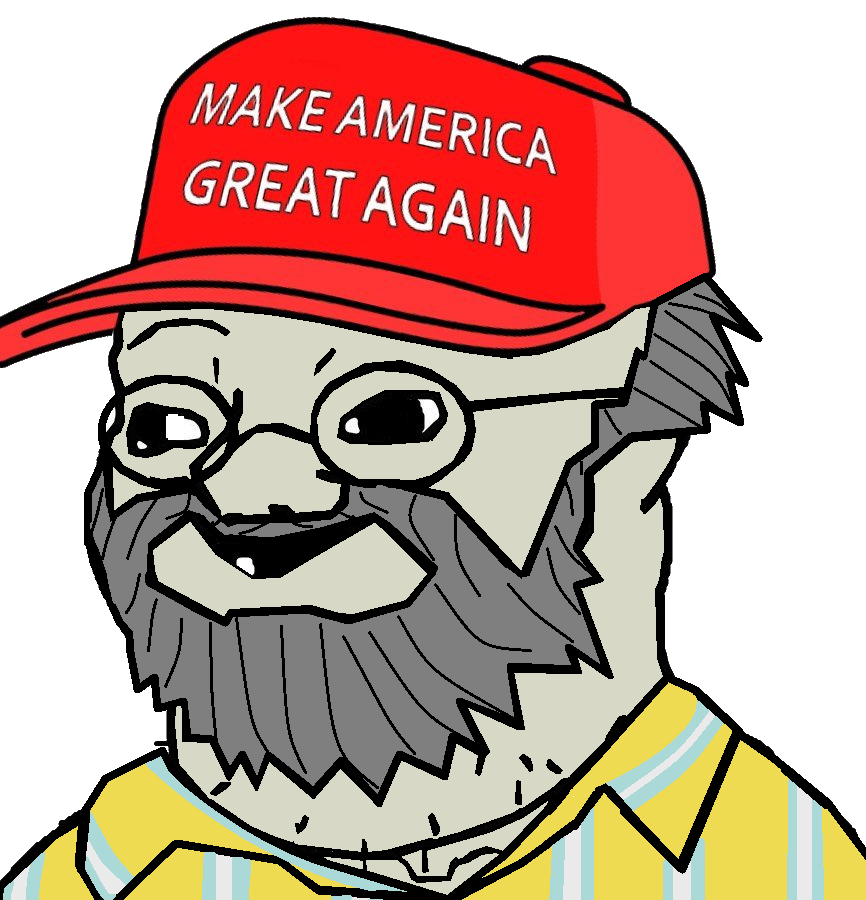
Label: 5_Brainlet